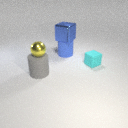
small cyan rubber cube behind large gray rubber cylinder